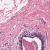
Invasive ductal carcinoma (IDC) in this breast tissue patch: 0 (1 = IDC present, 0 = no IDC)